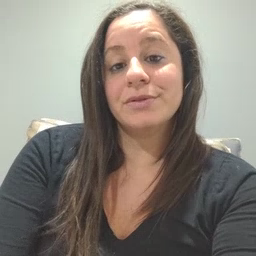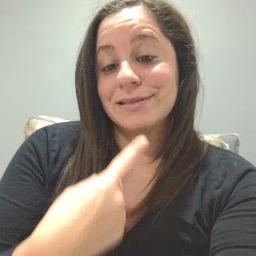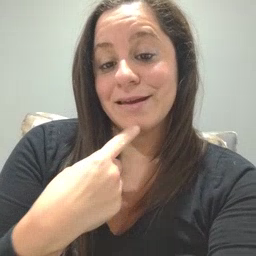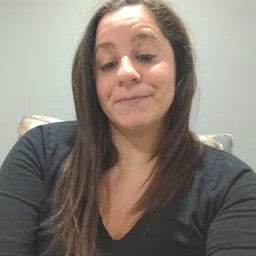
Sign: say